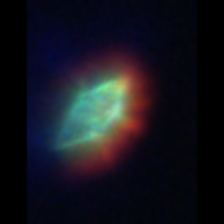
Taxon: Gyrodinium
Group: Dinoflagellates